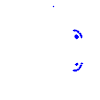
Particle: kaon